Aerial crown-view tile of a tropical tree (Barro Colorado Island, Panama), acquired 20240813:
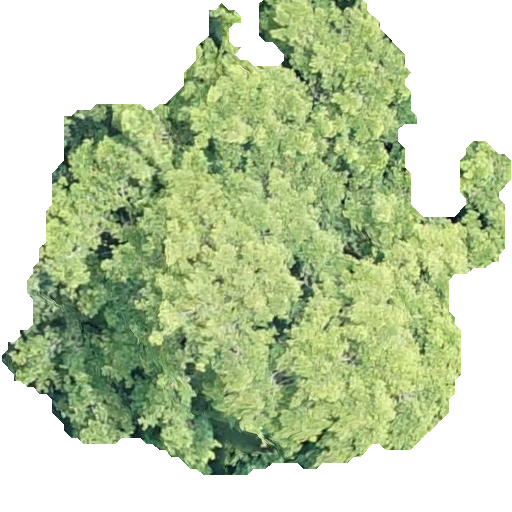
Species: Terminalia amazonia
GBIF accepted scientific name: Terminalia amazonica
Crown area: 242.383 m²